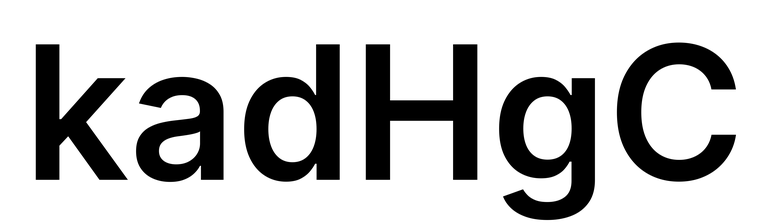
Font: Inter_SemiBold